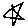
Label: star